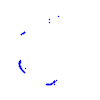
Particle: pion